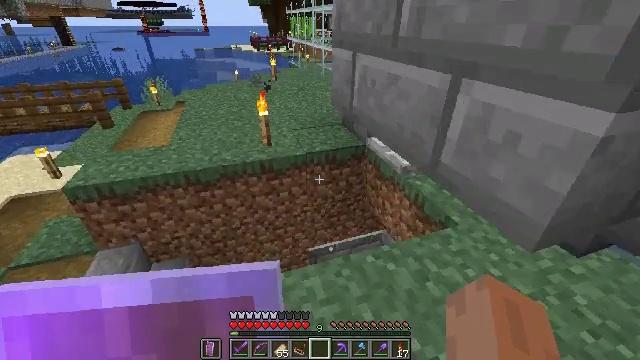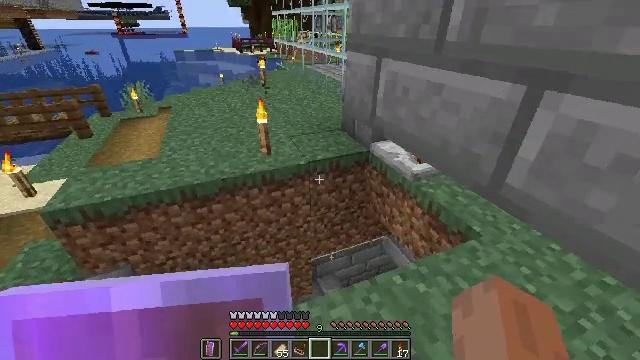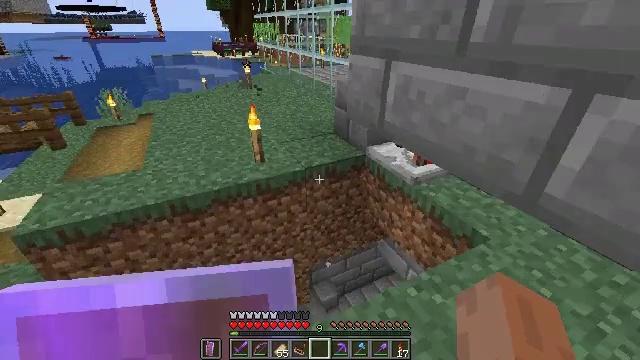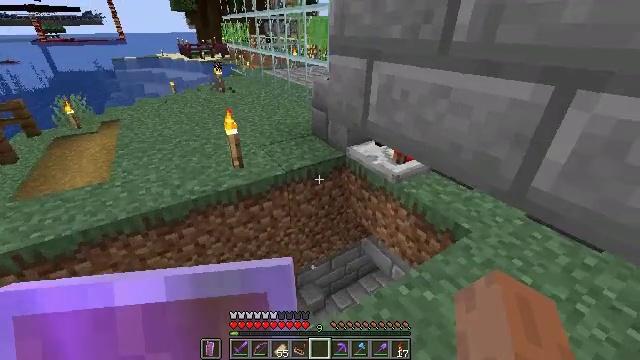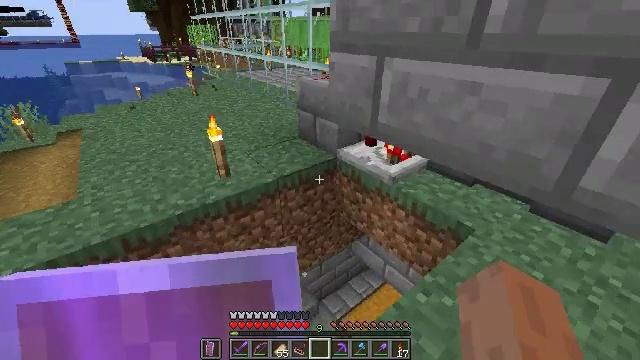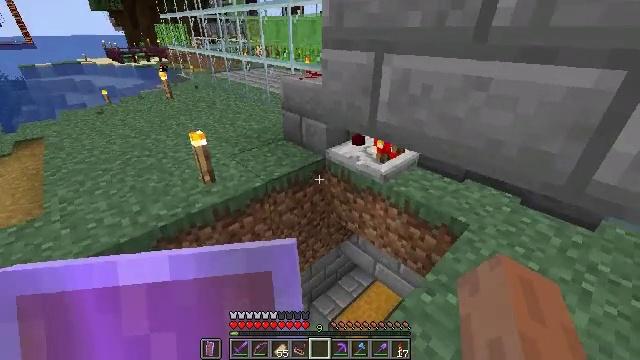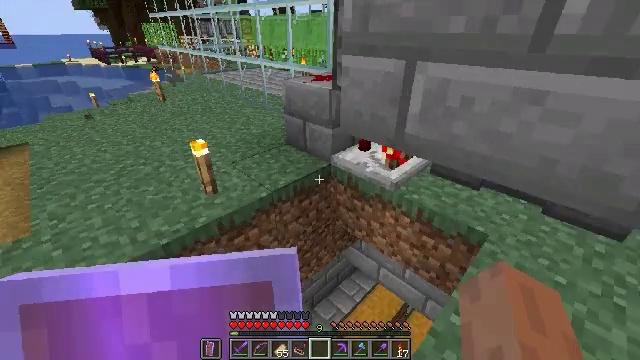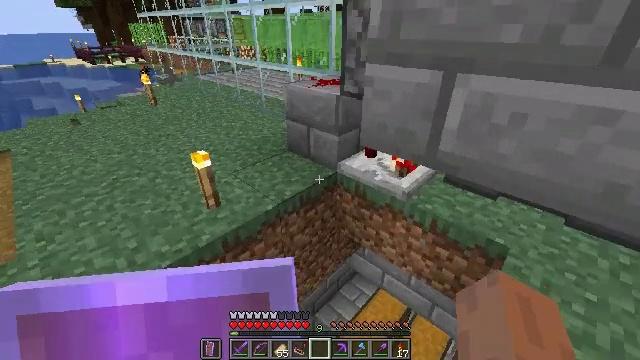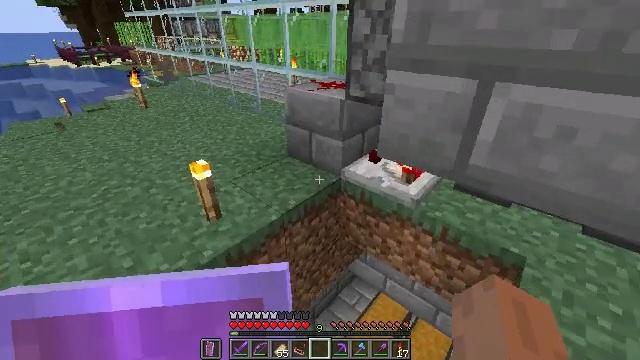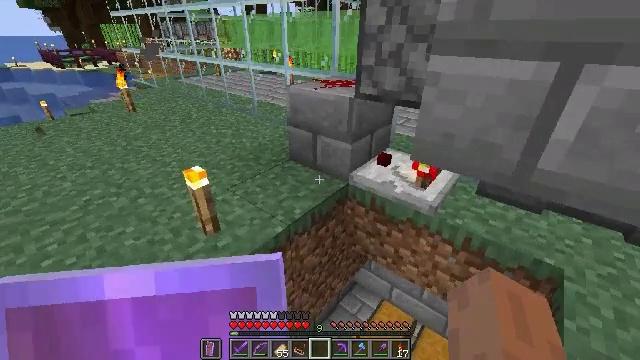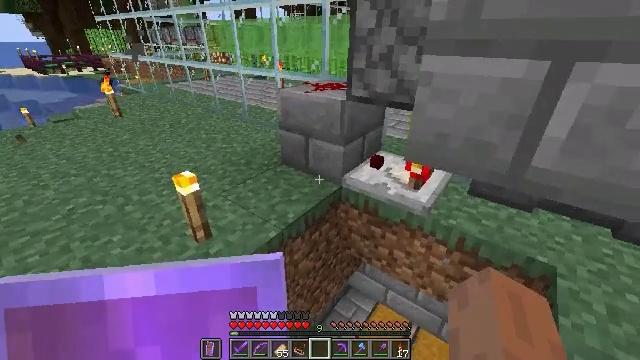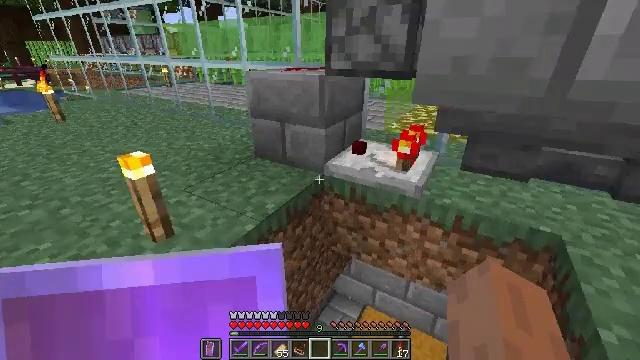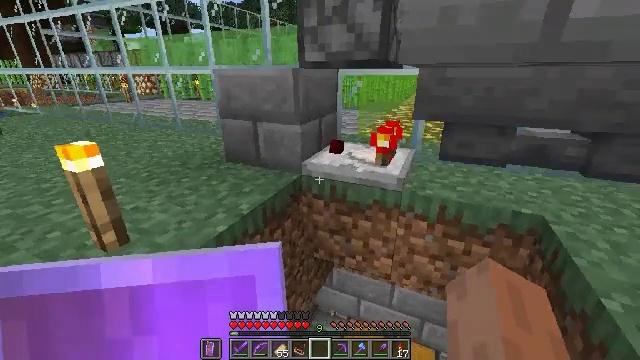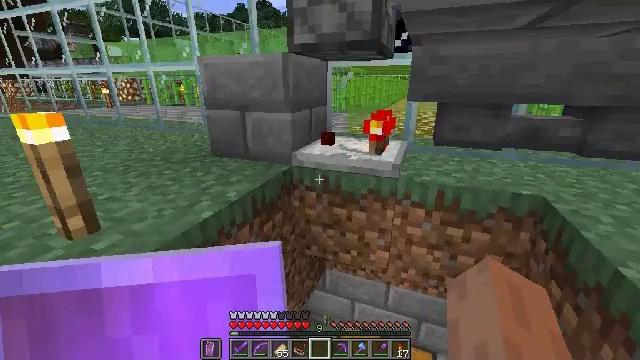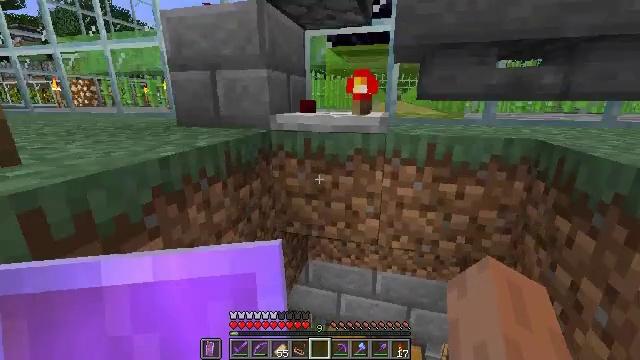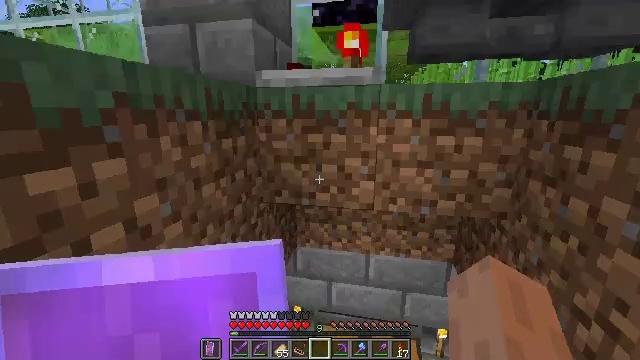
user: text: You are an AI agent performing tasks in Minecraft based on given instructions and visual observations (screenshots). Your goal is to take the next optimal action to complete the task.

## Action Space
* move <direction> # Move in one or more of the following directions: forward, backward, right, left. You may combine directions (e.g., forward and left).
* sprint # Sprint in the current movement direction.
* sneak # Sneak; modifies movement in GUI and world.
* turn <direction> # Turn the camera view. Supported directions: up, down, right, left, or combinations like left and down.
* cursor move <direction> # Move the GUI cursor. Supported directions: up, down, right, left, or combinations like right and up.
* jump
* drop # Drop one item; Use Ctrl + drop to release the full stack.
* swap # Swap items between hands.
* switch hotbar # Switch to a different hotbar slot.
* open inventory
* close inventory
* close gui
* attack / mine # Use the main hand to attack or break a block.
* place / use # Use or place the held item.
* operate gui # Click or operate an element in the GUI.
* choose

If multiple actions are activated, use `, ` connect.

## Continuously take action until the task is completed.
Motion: motion action
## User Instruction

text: Collect the comparator from redstone setup.
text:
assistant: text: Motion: move forward and move left, turn right
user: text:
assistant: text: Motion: move forward and move left, turn right
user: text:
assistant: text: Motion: move forward and move left, turn right
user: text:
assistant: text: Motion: move forward and move left, turn right
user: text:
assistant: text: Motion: move forward and move left, turn right
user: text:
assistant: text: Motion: move forward and move left, turn right
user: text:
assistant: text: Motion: move forward and move left, turn right
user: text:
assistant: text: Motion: move forward and move left, turn right
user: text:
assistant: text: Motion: move forward, turn right
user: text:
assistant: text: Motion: turn right
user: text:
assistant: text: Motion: turn right and up
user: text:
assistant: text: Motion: turn right and up
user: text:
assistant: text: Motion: turn right and up
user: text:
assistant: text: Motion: turn right and up
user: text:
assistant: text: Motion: turn right and up
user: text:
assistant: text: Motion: turn right and up
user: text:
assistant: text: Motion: turn right and up
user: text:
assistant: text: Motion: turn right and up
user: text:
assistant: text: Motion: turn right and up
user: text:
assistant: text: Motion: no_op
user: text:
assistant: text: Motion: turn right and up
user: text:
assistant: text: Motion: turn right and up
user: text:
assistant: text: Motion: turn right and up
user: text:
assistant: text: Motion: turn right and up
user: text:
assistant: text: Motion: turn right and up
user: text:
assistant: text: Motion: turn right and up
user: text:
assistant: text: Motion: turn right and up
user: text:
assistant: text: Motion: no_op
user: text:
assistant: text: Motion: no_op
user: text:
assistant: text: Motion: no_op